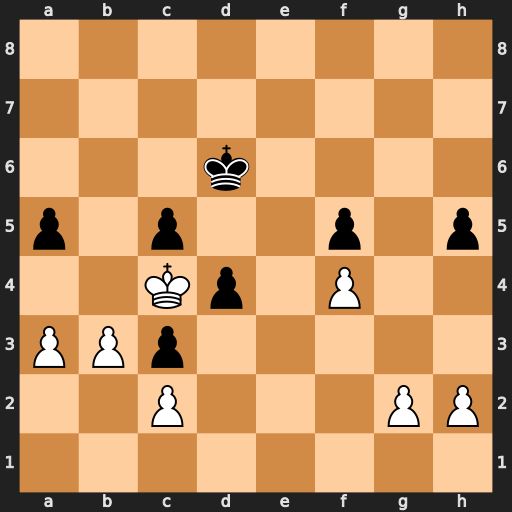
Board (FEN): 8/8/3k4/p1p2p1p/2Kp1P2/PPp5/2P3PP/8
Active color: w
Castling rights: -
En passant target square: -
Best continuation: b4 axb4 axb4 cxb4 Kxd4 b3 Kxc3 bxc2 Kxc2 Kd5 Kd3